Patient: sex M, age 21
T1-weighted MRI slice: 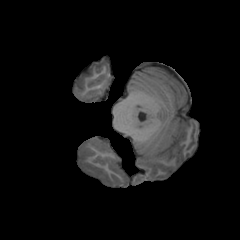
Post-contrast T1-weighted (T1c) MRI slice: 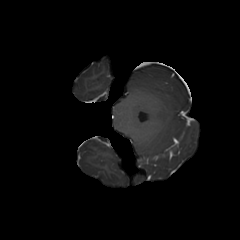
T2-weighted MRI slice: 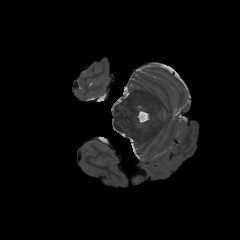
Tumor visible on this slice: no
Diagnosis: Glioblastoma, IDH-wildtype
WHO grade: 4